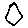
Label: hexagon